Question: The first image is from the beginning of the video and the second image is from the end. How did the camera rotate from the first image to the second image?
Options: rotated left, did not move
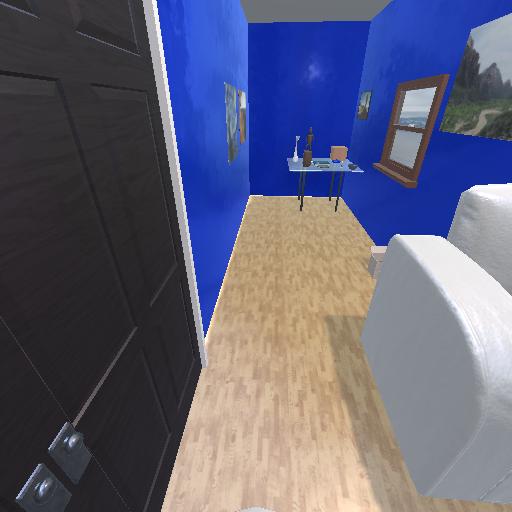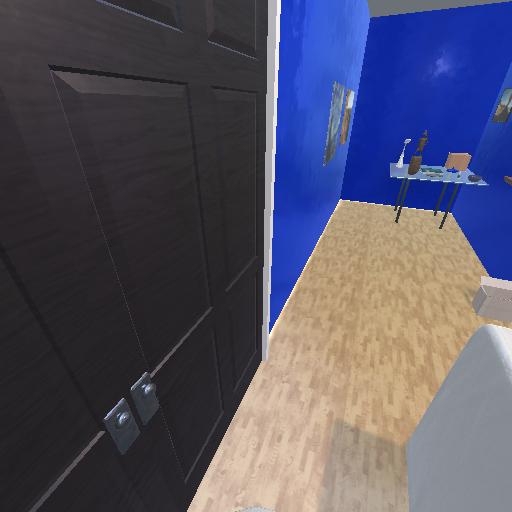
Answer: rotated left